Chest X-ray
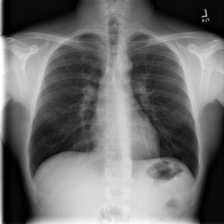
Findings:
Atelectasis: negative
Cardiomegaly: negative
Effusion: negative
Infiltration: negative
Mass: negative
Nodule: negative
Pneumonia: negative
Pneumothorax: negative
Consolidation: negative
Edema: negative
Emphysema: negative
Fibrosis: negative
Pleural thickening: negative
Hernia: negative